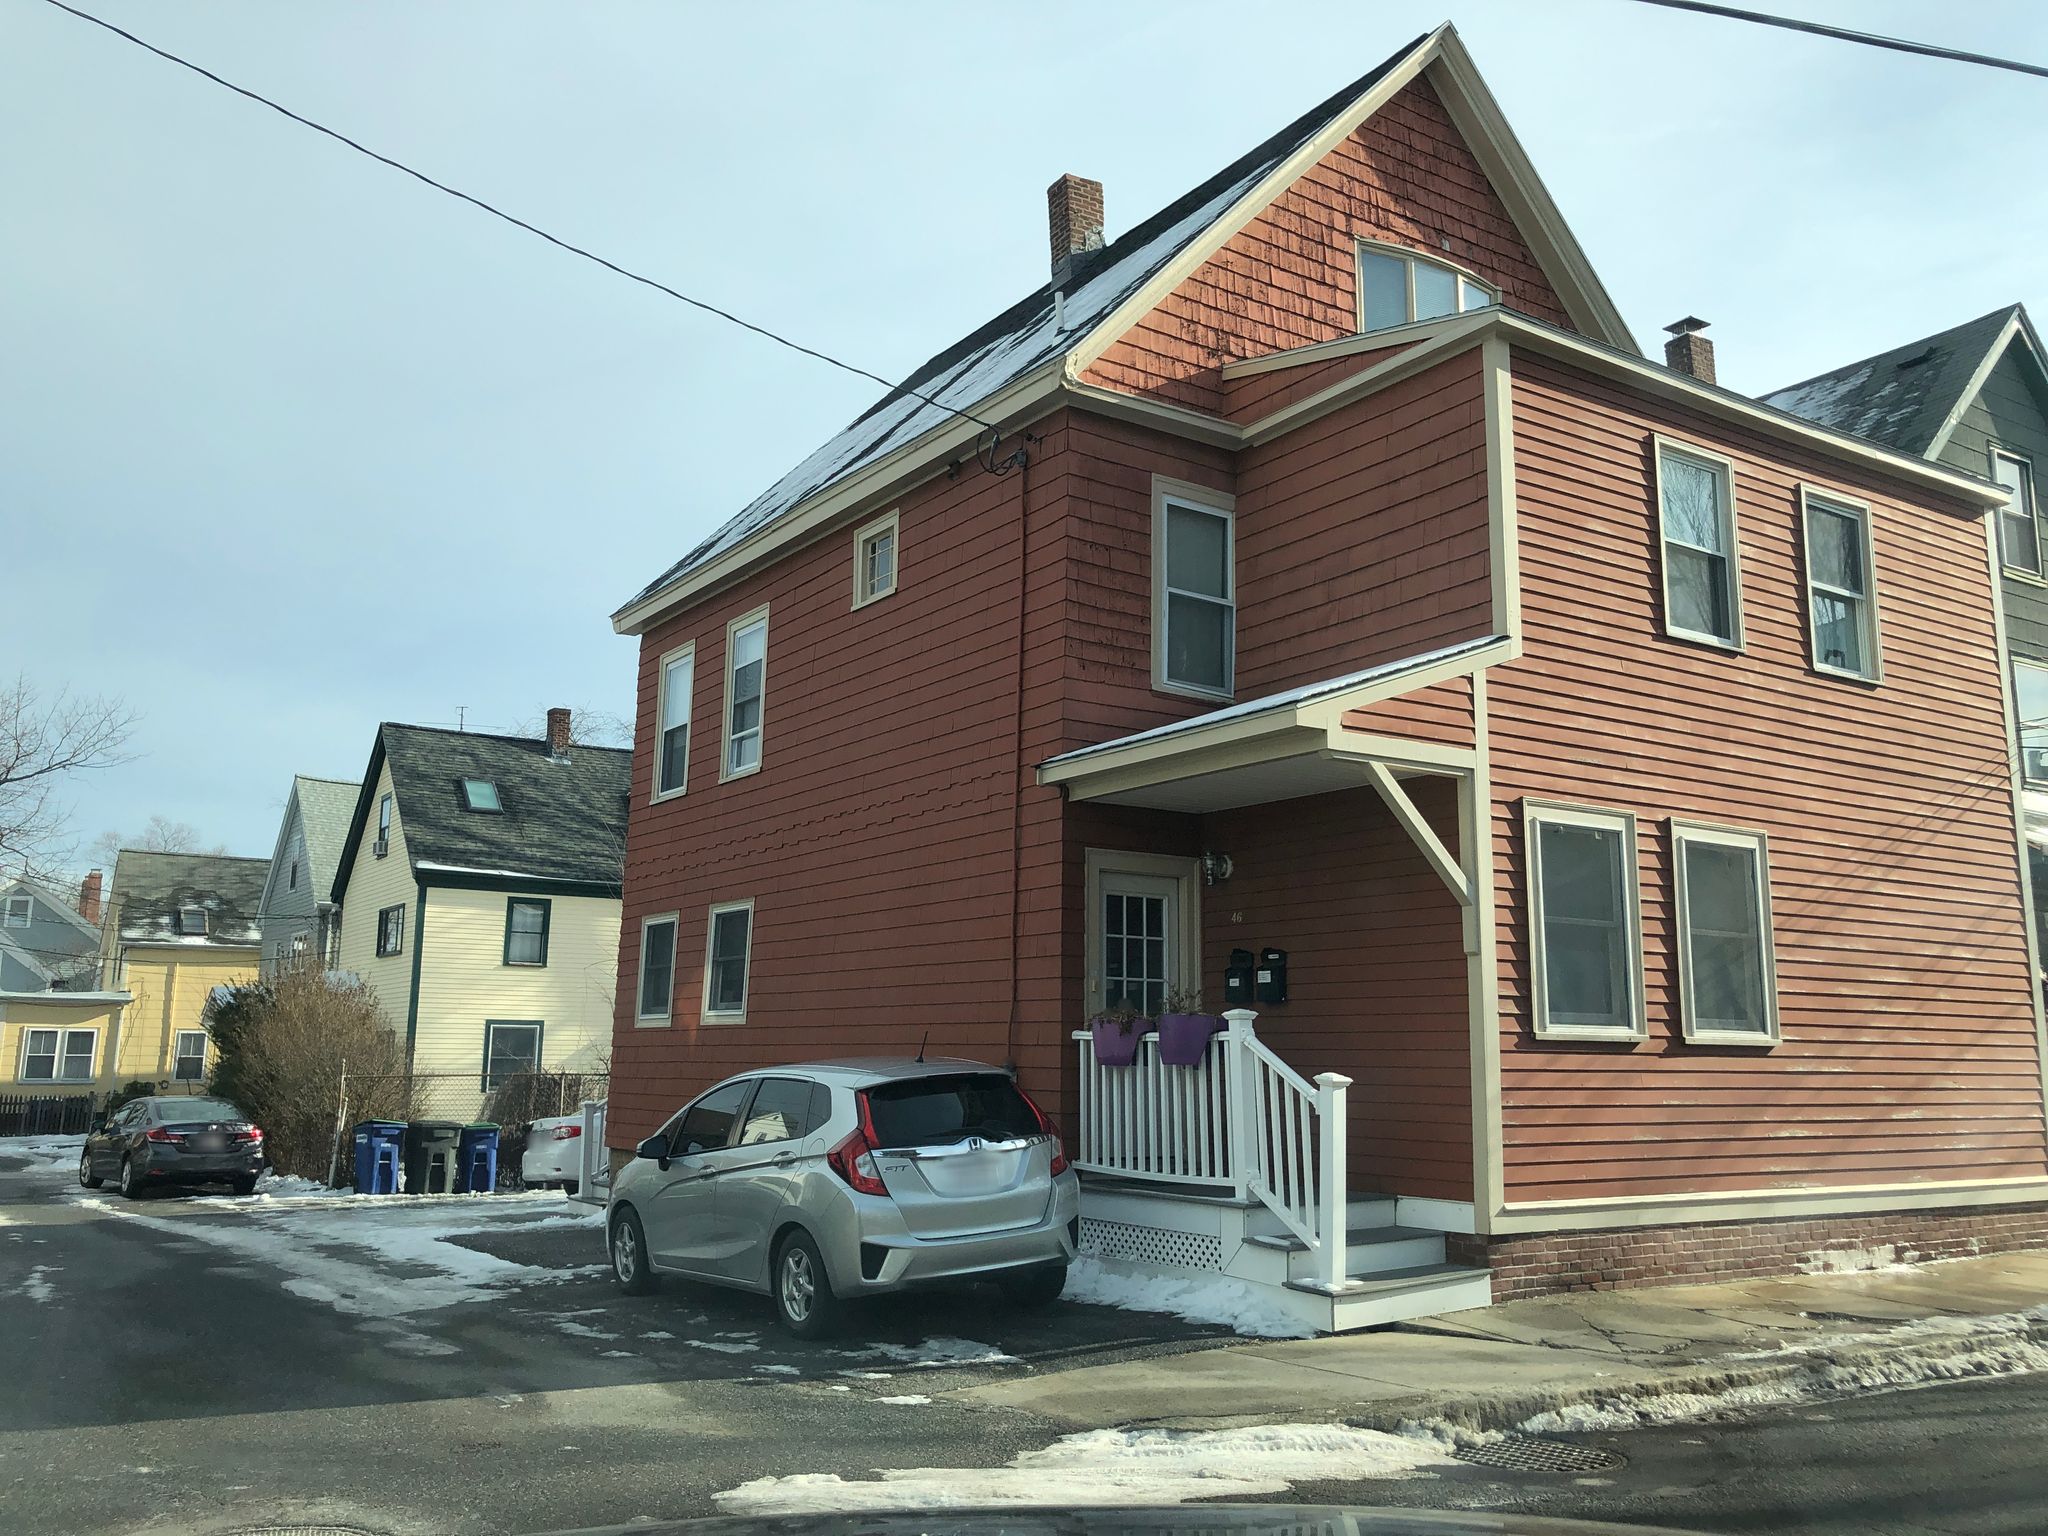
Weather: snowy
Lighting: day
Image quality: good
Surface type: driving surface
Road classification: footway
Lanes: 1
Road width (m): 12.2
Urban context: urban centre
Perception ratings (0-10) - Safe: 5.54, Lively: 7.56, Beautiful: 4.89, Boring: 7.08, Depressing: 1.64, Wealthy: 1.22